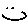
Label: smiley face